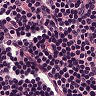
Metastatic tissue present: no